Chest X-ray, PA view. Patient: 13 years old, sex F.
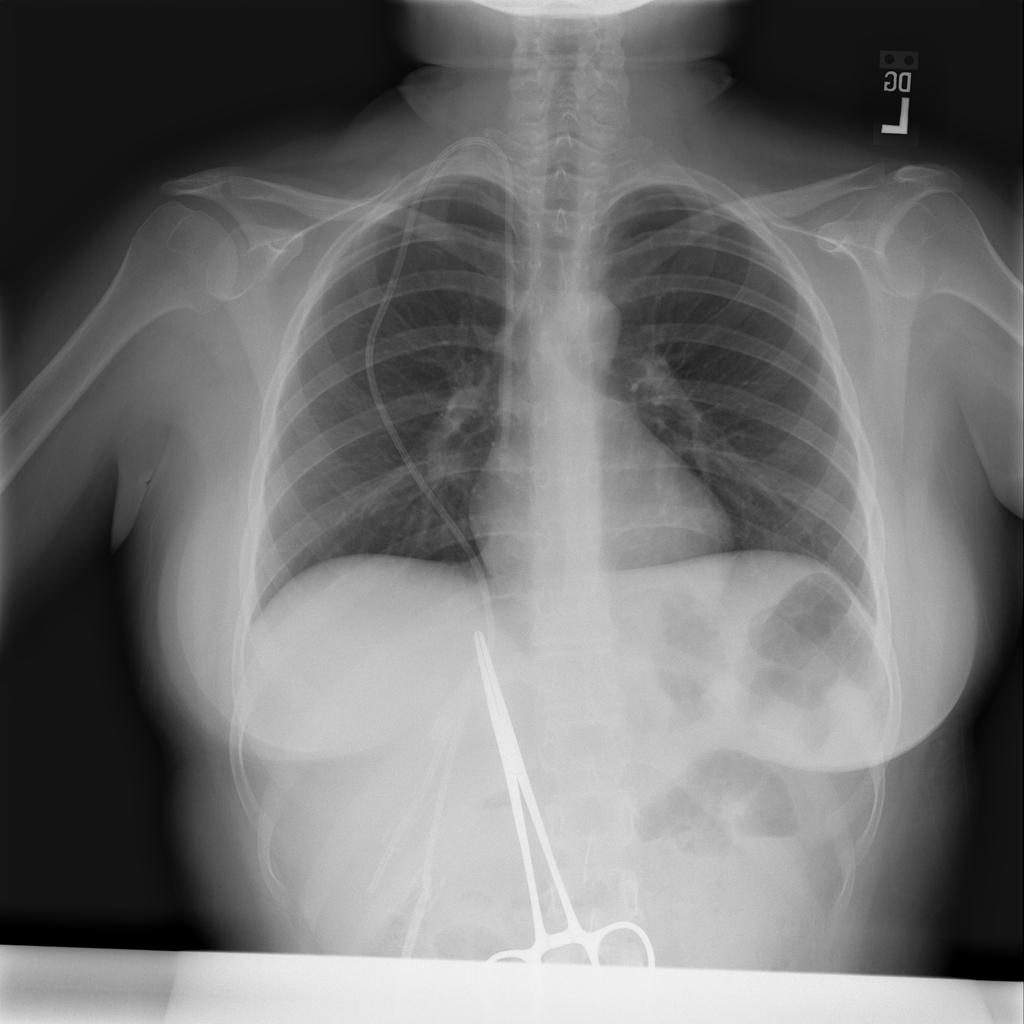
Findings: No Finding